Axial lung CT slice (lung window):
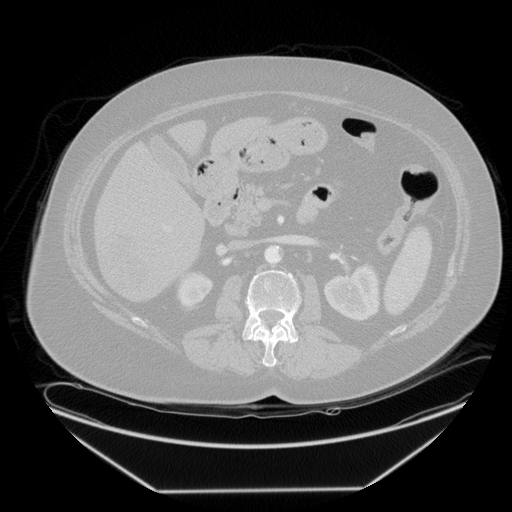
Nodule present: no